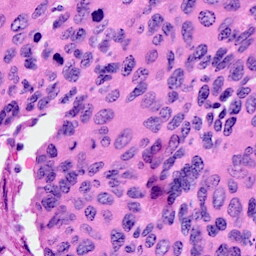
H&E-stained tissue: Cervix